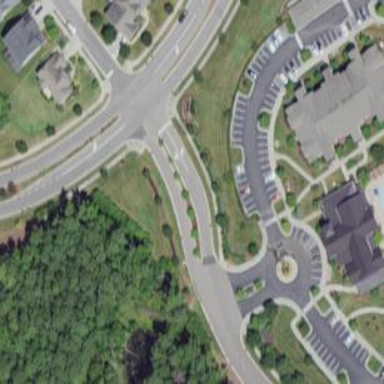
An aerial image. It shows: Unmarked crossing on the road.